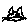
Label: cat